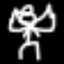
Label: angel